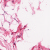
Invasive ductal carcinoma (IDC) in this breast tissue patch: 0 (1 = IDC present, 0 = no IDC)